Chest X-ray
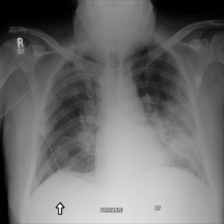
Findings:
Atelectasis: negative
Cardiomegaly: negative
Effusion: negative
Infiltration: negative
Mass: negative
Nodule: negative
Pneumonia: negative
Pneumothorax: negative
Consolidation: negative
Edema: negative
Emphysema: negative
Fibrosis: negative
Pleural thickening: negative
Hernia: negative